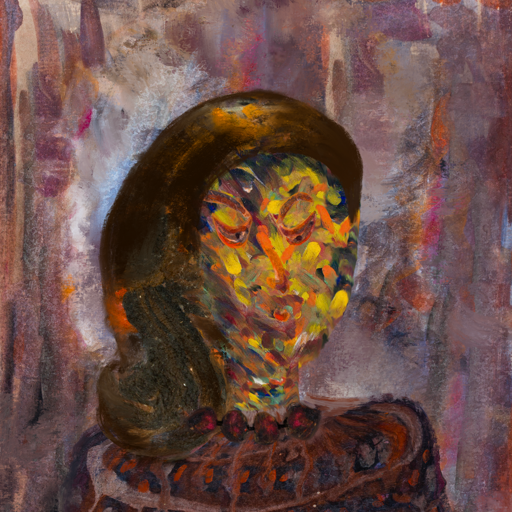
Background: Hypocrite, Head And Neck Side: An_Impression, Face Side: Hypocrite, Bust: Hypocrite, Hair Side: Gypsy_Queen, Head Accessory: Blank, Second Necklace: Blank, Necklace: Mosgoul, Baby: Blank